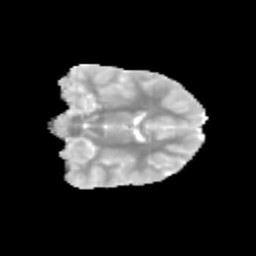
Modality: MD
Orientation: coronal
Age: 10
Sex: female
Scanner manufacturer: siemens
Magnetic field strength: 3 T
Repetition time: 3.8 s
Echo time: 0.07 s